Question: I'm new to Instruments Automation. After finishing a script I decided to save my work but see two options 1.) save as 2.) "save as template"
I noticed that when I choose save as it creates a "Trace Document" while save as template saves as "Trace Template"
What is the difference between these?

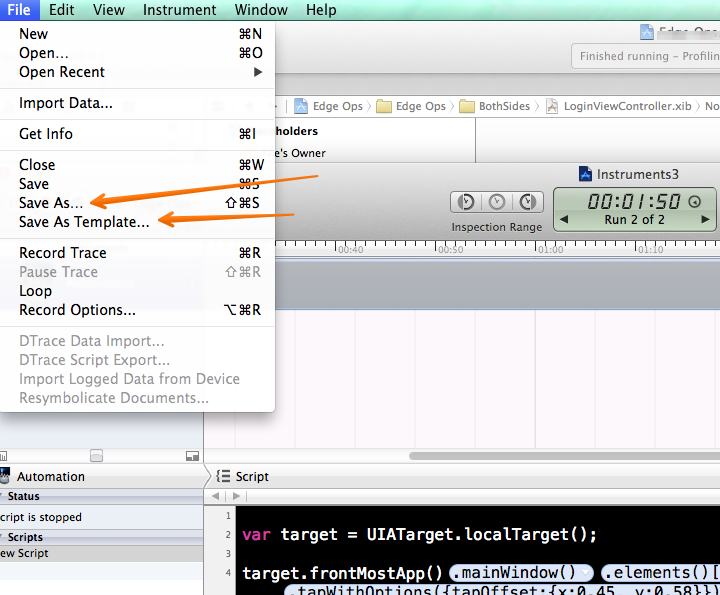
Answer: Save saves your trace data so you can examine it later.
Save as template saves the trace document's instrument list as a template you can choose from when you choose Product > Profile in Xcode or File > New in Instruments.

If you find yourself constantly adding instruments to the trace or removing instruments from the trace, saving as a template frees you from having to add or remove instruments every time you trace. Suppose you're profiling the performance of an OpenGL game and you want to use both the Time Profiler and the OpenGL Driver instruments. You'll notice Apple does not provide a template that combines both of these instruments. You can set up your trace to use both instruments and save as a template so you don't have set up the trace every time you profile your game.